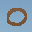
Label: 0